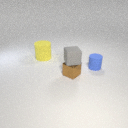
small blue rubber cylinder to the right of small brown metal cube